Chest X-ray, AP view. Patient: 25 years old, sex M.
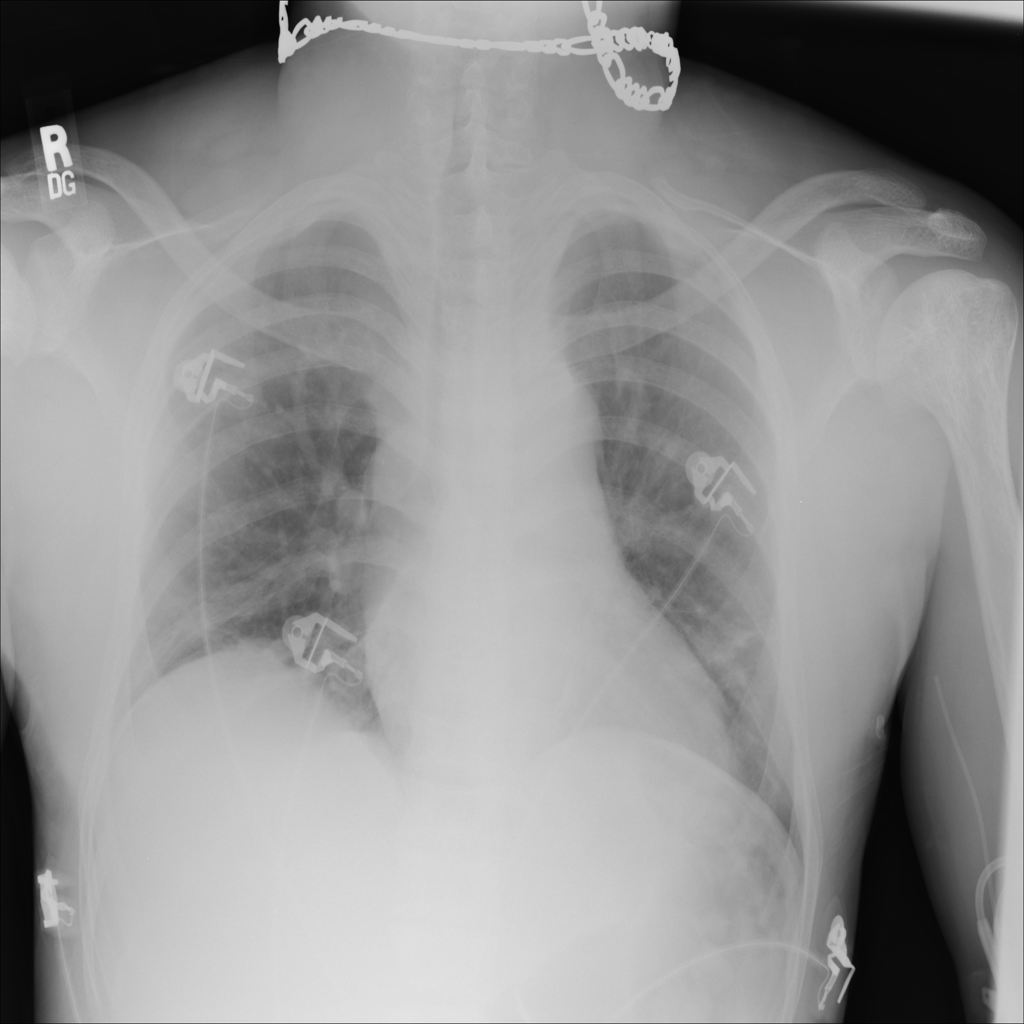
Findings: No Finding